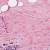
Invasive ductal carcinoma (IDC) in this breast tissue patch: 1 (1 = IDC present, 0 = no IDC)